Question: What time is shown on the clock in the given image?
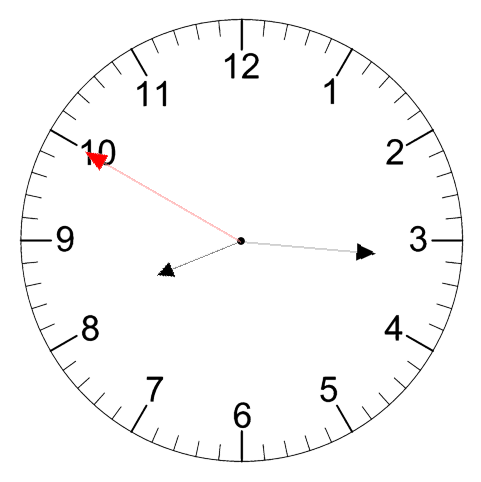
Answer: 08:15:50